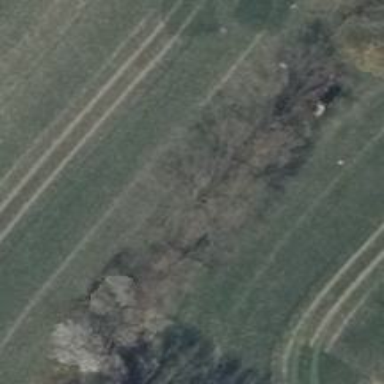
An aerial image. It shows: Row of trees in natural setting.